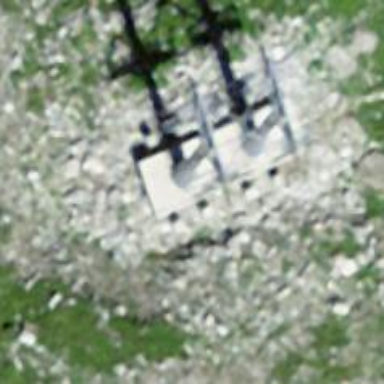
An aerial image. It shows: Pylon used for aerialway.